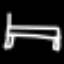
Label: bed